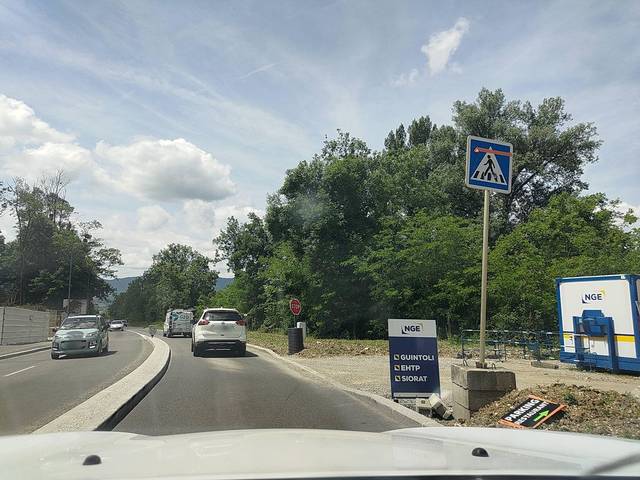
Region: France
Coordinates: 45.572, 5.959